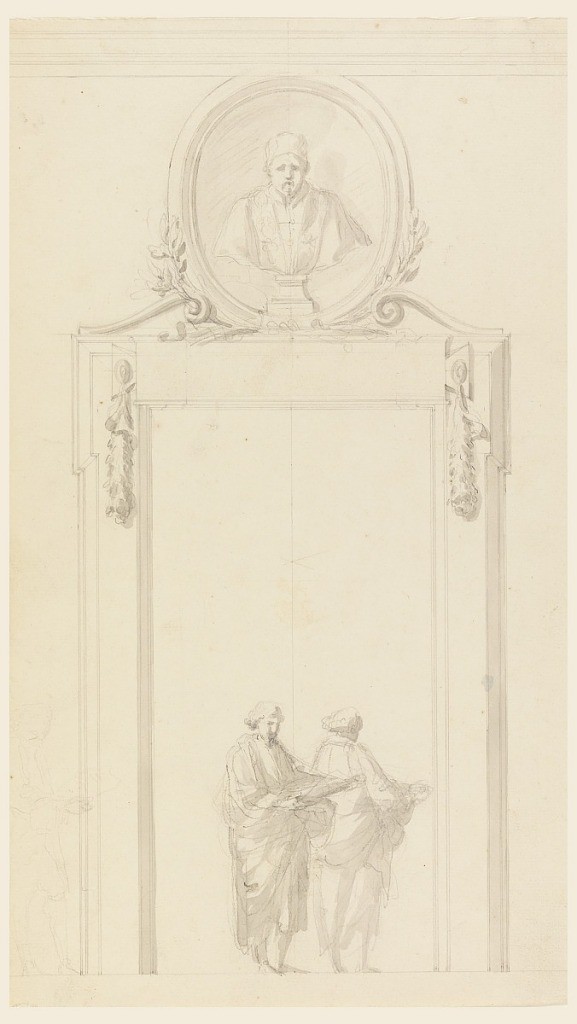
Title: Design for a Door Frame
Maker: Carlo Marchionni, Italian, 1702–1786
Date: ca. 1775
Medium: Black crayon, black wash, graphite on paper
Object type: Drawing
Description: An inscription tablet from which two garlands are suspended in front of the top part of the door frame. The over door is formed by a niche between two low cornices; bust of a pope. Two reading men in the doorway, a third one slightly sketched at left.